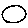
Label: circle